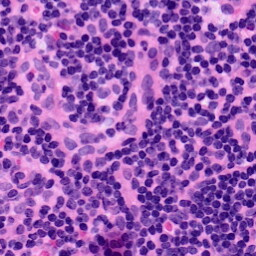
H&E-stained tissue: LymphNode